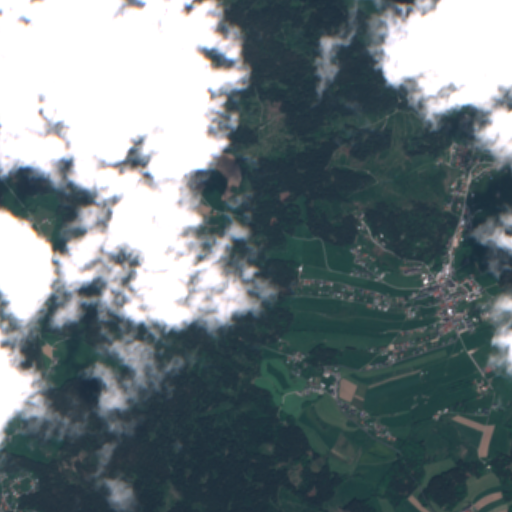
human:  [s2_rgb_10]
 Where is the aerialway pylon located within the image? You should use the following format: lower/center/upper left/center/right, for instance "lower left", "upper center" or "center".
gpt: The aerialway pylon is located in the center right of the image.
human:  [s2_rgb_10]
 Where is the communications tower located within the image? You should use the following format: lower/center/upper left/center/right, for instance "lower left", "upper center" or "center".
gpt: The communications tower is located in the center right of the image.
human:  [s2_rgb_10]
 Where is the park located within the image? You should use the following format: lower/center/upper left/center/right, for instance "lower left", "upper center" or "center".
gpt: The park is located in the lower right of the image.
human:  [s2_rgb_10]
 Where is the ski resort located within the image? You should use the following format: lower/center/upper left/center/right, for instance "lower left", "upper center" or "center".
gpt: The ski resort is located in the center right of the image.
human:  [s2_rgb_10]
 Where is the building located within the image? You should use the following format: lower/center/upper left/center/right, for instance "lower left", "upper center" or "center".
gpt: There is no building in the image.